Fundus camera: zeiss
Shooting center: midpoint
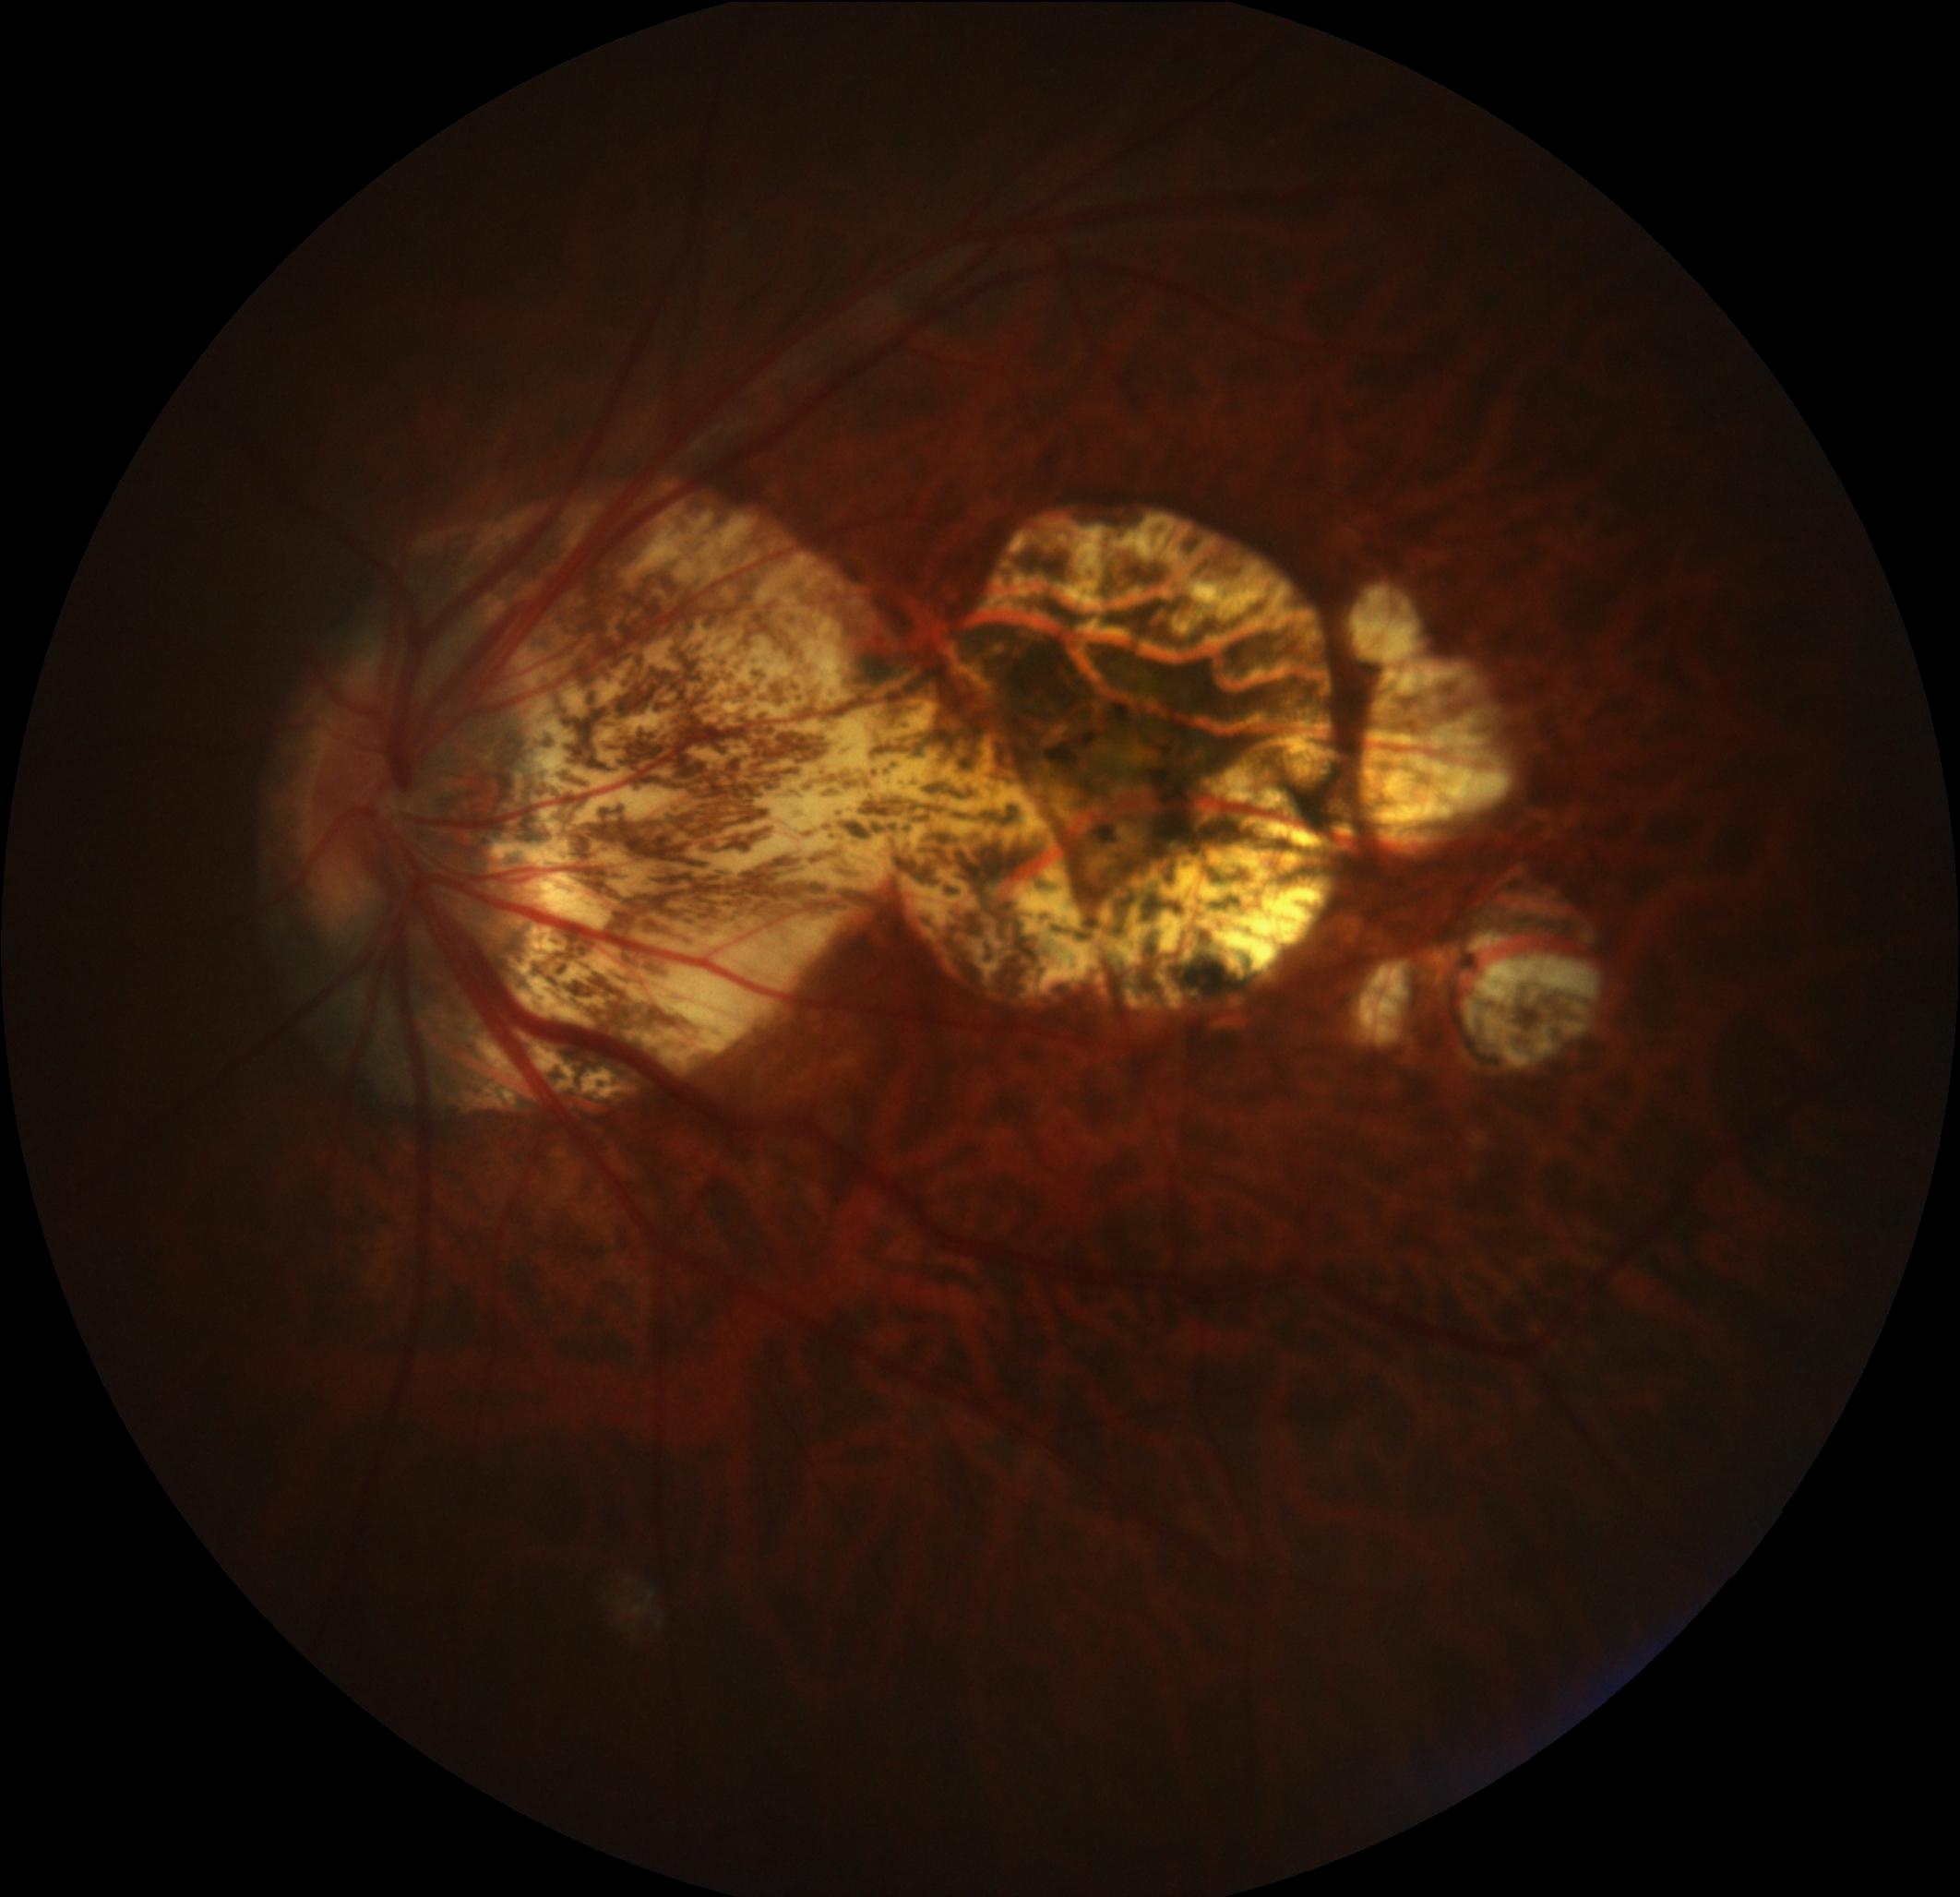
Pathologic myopia: yes
Patchy retinal atrophy: present
Retinal detachment: absent